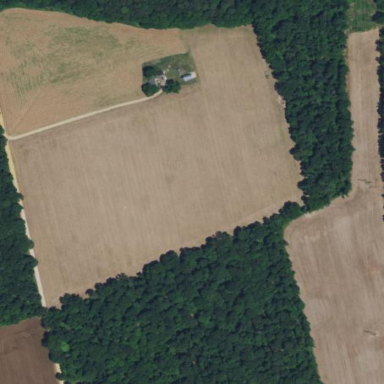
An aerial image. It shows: Beautiful woodland area.